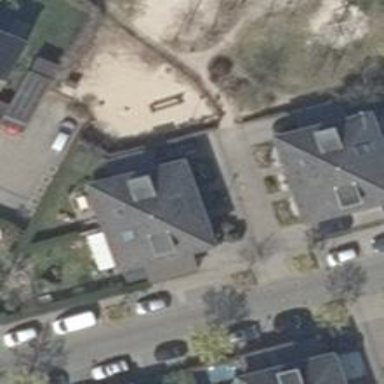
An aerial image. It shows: Semidetached house with pyramidal roof.